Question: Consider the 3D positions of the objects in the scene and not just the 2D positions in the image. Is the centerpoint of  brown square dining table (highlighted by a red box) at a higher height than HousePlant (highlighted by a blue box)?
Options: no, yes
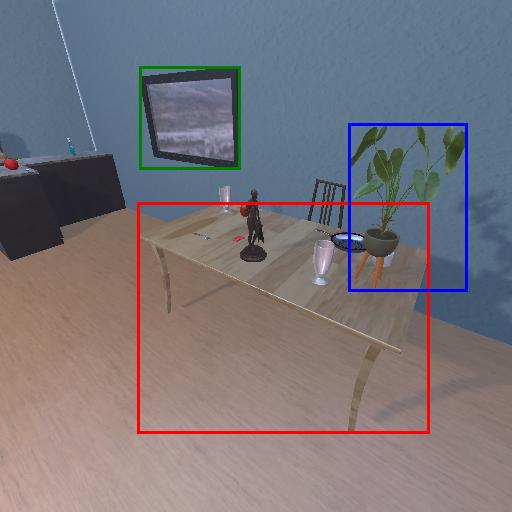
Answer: no